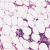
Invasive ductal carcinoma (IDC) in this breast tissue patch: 1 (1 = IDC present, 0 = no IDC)